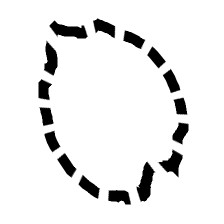
Shape: circle